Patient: sex M, age 47
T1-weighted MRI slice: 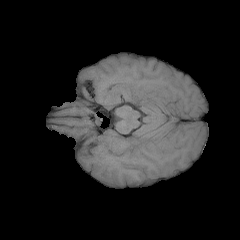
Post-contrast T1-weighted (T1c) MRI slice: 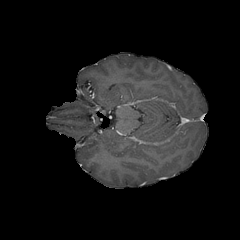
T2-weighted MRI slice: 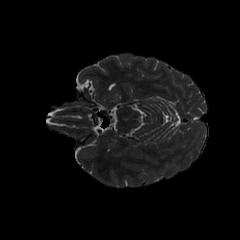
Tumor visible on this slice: no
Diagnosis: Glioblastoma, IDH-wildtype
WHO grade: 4